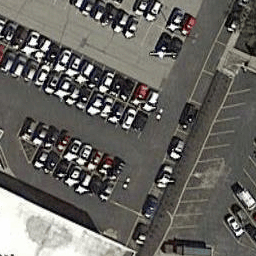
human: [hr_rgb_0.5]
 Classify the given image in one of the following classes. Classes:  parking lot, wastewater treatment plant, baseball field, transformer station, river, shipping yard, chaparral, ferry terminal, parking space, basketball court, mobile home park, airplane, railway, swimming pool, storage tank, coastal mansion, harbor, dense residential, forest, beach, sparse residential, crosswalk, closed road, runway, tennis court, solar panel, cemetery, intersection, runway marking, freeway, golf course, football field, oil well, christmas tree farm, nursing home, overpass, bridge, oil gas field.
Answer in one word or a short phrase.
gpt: parking lot